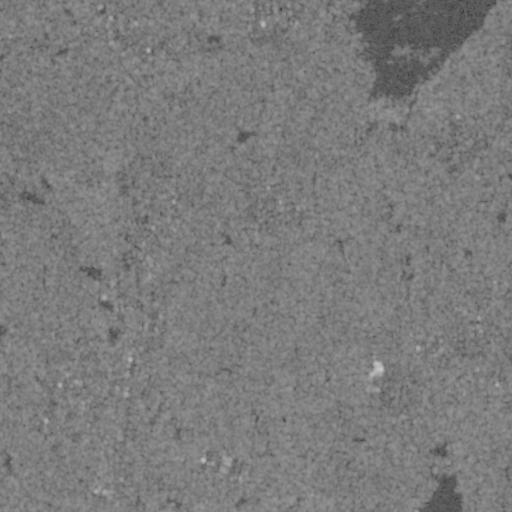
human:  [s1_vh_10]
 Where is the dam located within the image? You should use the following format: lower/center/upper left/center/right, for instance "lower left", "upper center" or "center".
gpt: The dam is located in the lower left of the image.
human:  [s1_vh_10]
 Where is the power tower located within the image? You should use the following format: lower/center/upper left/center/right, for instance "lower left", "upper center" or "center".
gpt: The power tower is located in the lower right of the image.
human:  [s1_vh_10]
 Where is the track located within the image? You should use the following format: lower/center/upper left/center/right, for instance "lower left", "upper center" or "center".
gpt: There is no track in the image.

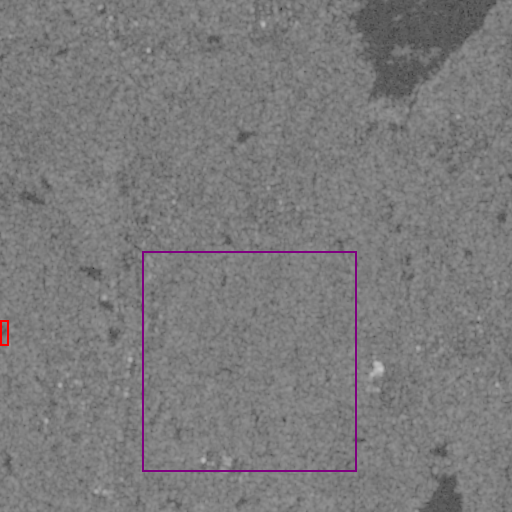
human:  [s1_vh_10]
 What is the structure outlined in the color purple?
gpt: The structure outlined in purple is a crop field.
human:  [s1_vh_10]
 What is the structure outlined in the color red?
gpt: The structure outlined in red is a dam.
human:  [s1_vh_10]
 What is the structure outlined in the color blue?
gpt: There is no blue outline.